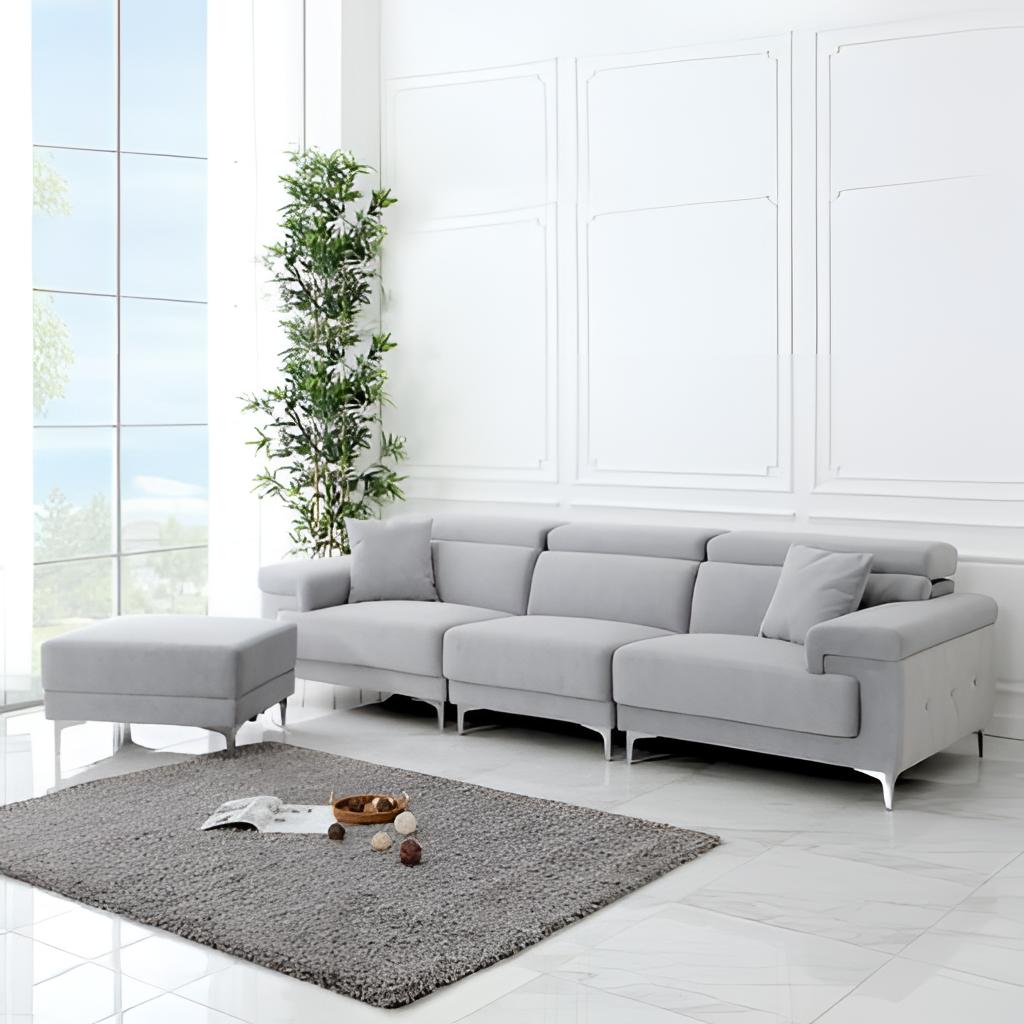
fabric sectional sofa, living room, contemporary, white tile flooring, with large square pattern, white panel wallpaper, with solid pattern